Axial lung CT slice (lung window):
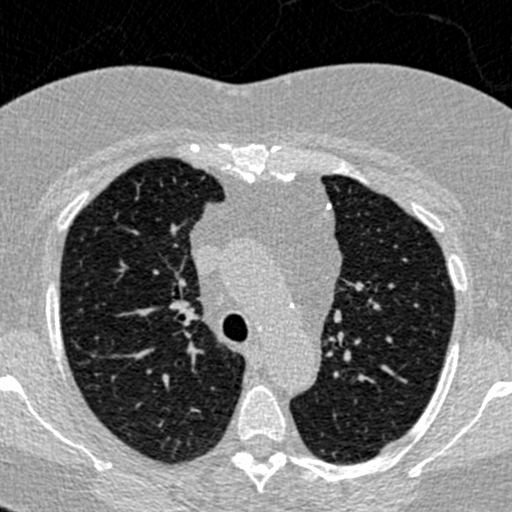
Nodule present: no